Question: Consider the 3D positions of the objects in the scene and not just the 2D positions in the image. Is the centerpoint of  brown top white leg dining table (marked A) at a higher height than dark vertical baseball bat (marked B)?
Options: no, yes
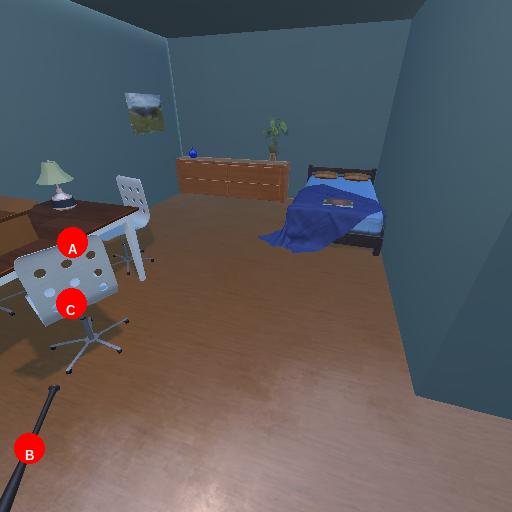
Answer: no